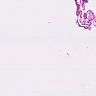
Metastatic tissue present: no